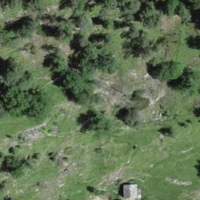
EUNIS habitat code: 52
Species observed at this site:
Euphorbia cyparissias